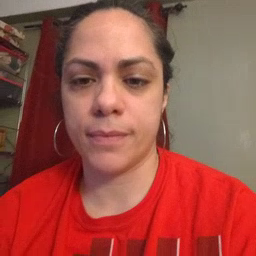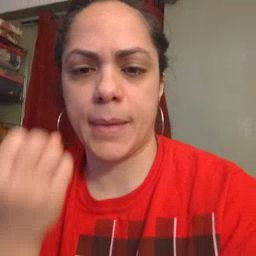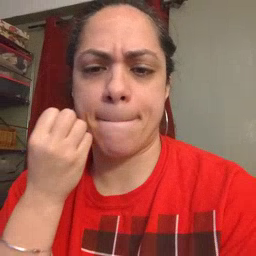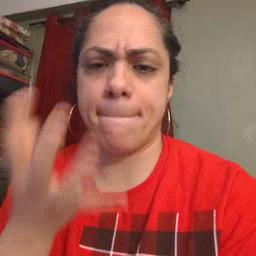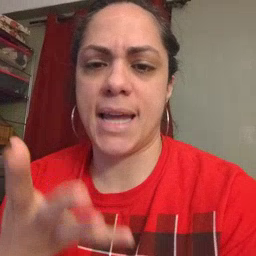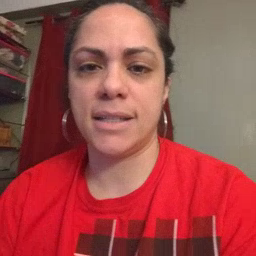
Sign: many